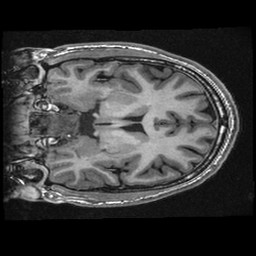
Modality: T1w
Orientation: coronal
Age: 23
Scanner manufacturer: ge
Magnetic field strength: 3 T
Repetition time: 0.008232 s
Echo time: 0.003108 s